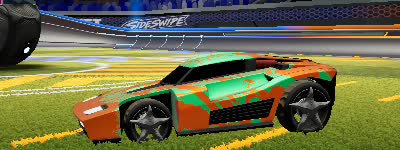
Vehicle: breakout